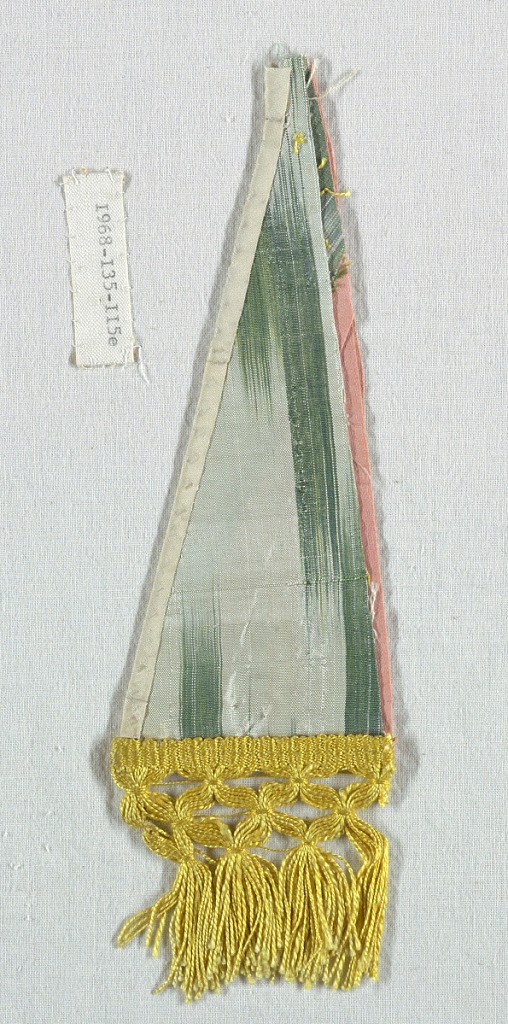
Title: Fragment
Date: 19th century
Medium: silk Technique: warp-faced plain weave patterned by warp dyed (possibly printed) stripes
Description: Ikat-like warp stripes in two shades of pink, magenta, yellow and green. Component "e" has applied yellow silk fringe. Components "d,g" have ikat-like warp stripes in green and blue.